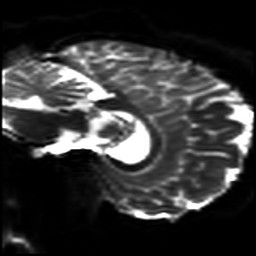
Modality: DWI
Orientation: sagittal
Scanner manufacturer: philips
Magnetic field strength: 7 T
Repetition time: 9.612 s
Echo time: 0.073 s